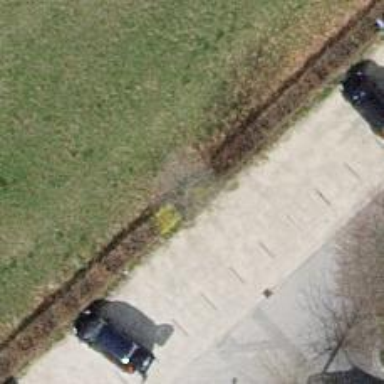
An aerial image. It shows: Hedge acting as barrier.